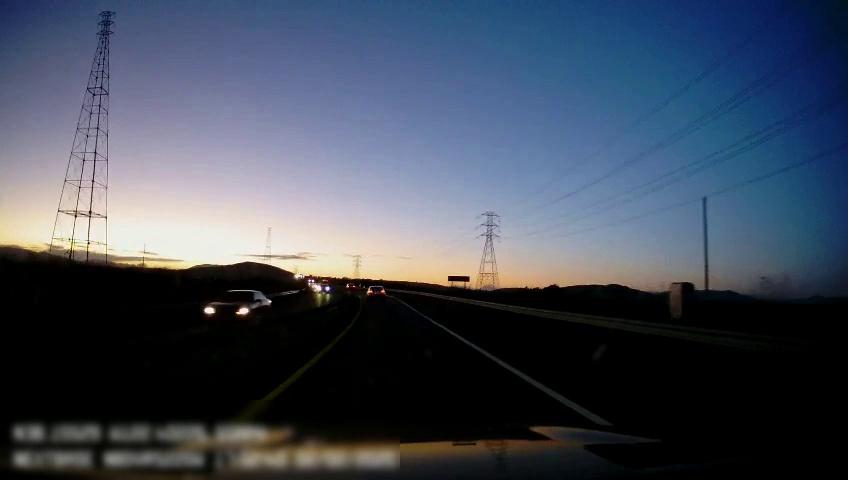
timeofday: Dusk/Dawn/Twilight
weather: Sunny
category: Drivable Space
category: Vehicles | Car
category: Vehicles | Car
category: Vehicles | SUV
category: Lanes | Current Lane
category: Lanes | Current Lane
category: Traffic | Signs